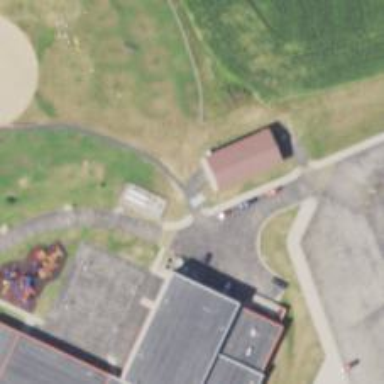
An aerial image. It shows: School driveway surfaced with asphalt.